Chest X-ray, PA view. Patient: 17 years old, sex F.
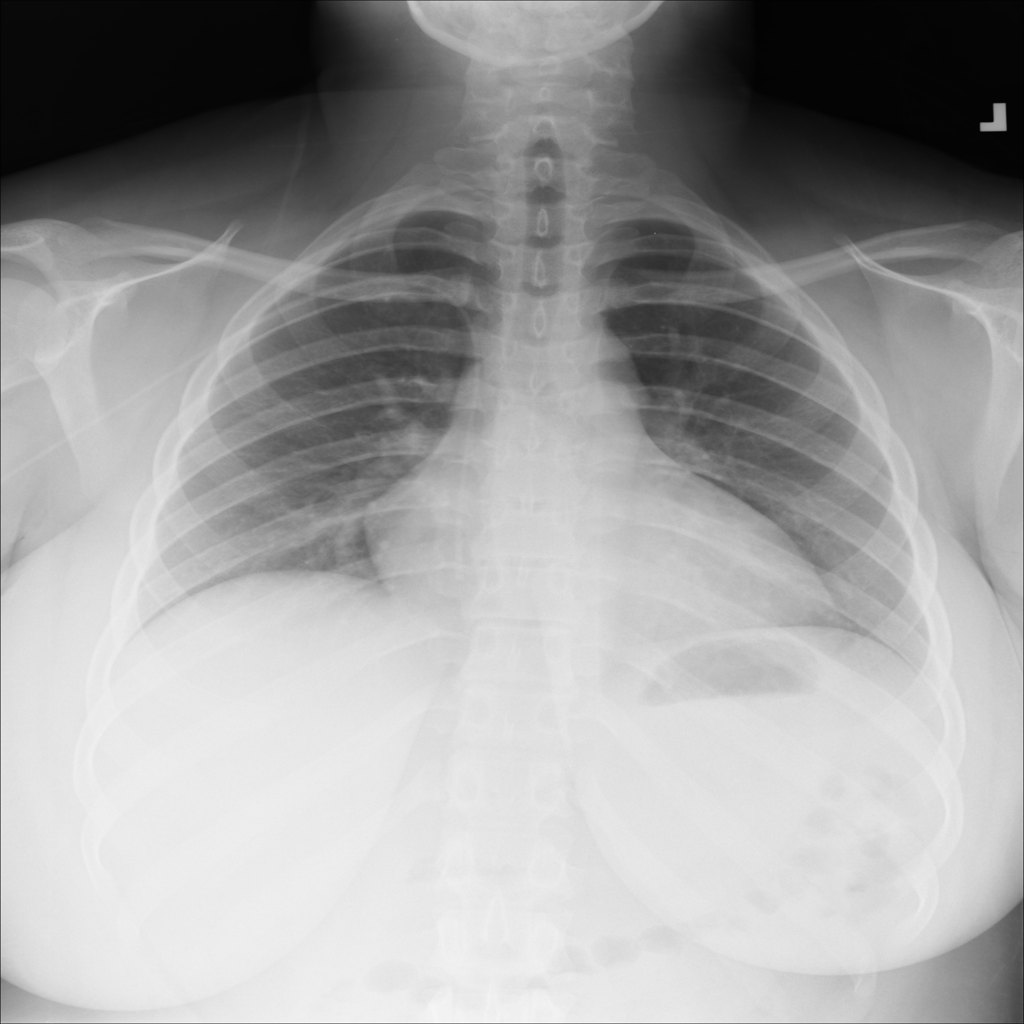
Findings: No Finding